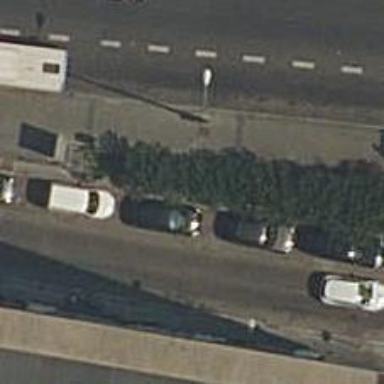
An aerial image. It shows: Raised kerb with metal fence alongside it.